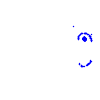
Particle: electron